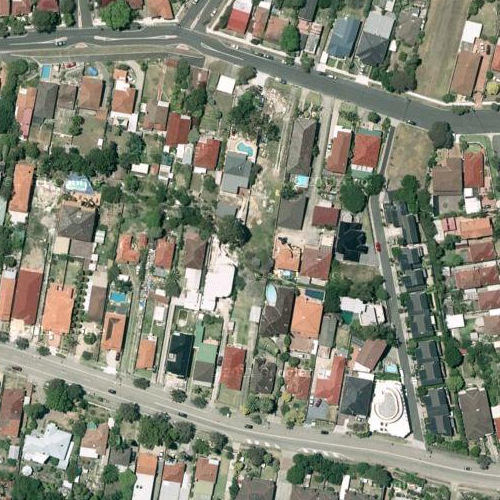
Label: sydney